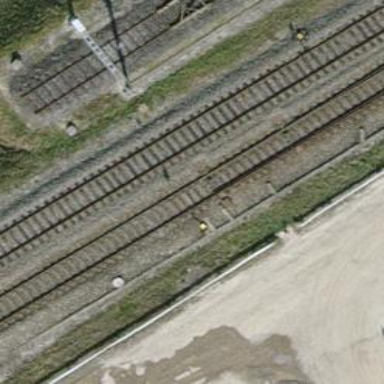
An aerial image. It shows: Railway switch.